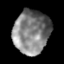
Tissue: lung
Cell type: Epithelial cells
Senescence score: 0.2355
Nuclear area (px): 1543
Mean DAPI intensity: 130.242